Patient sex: M
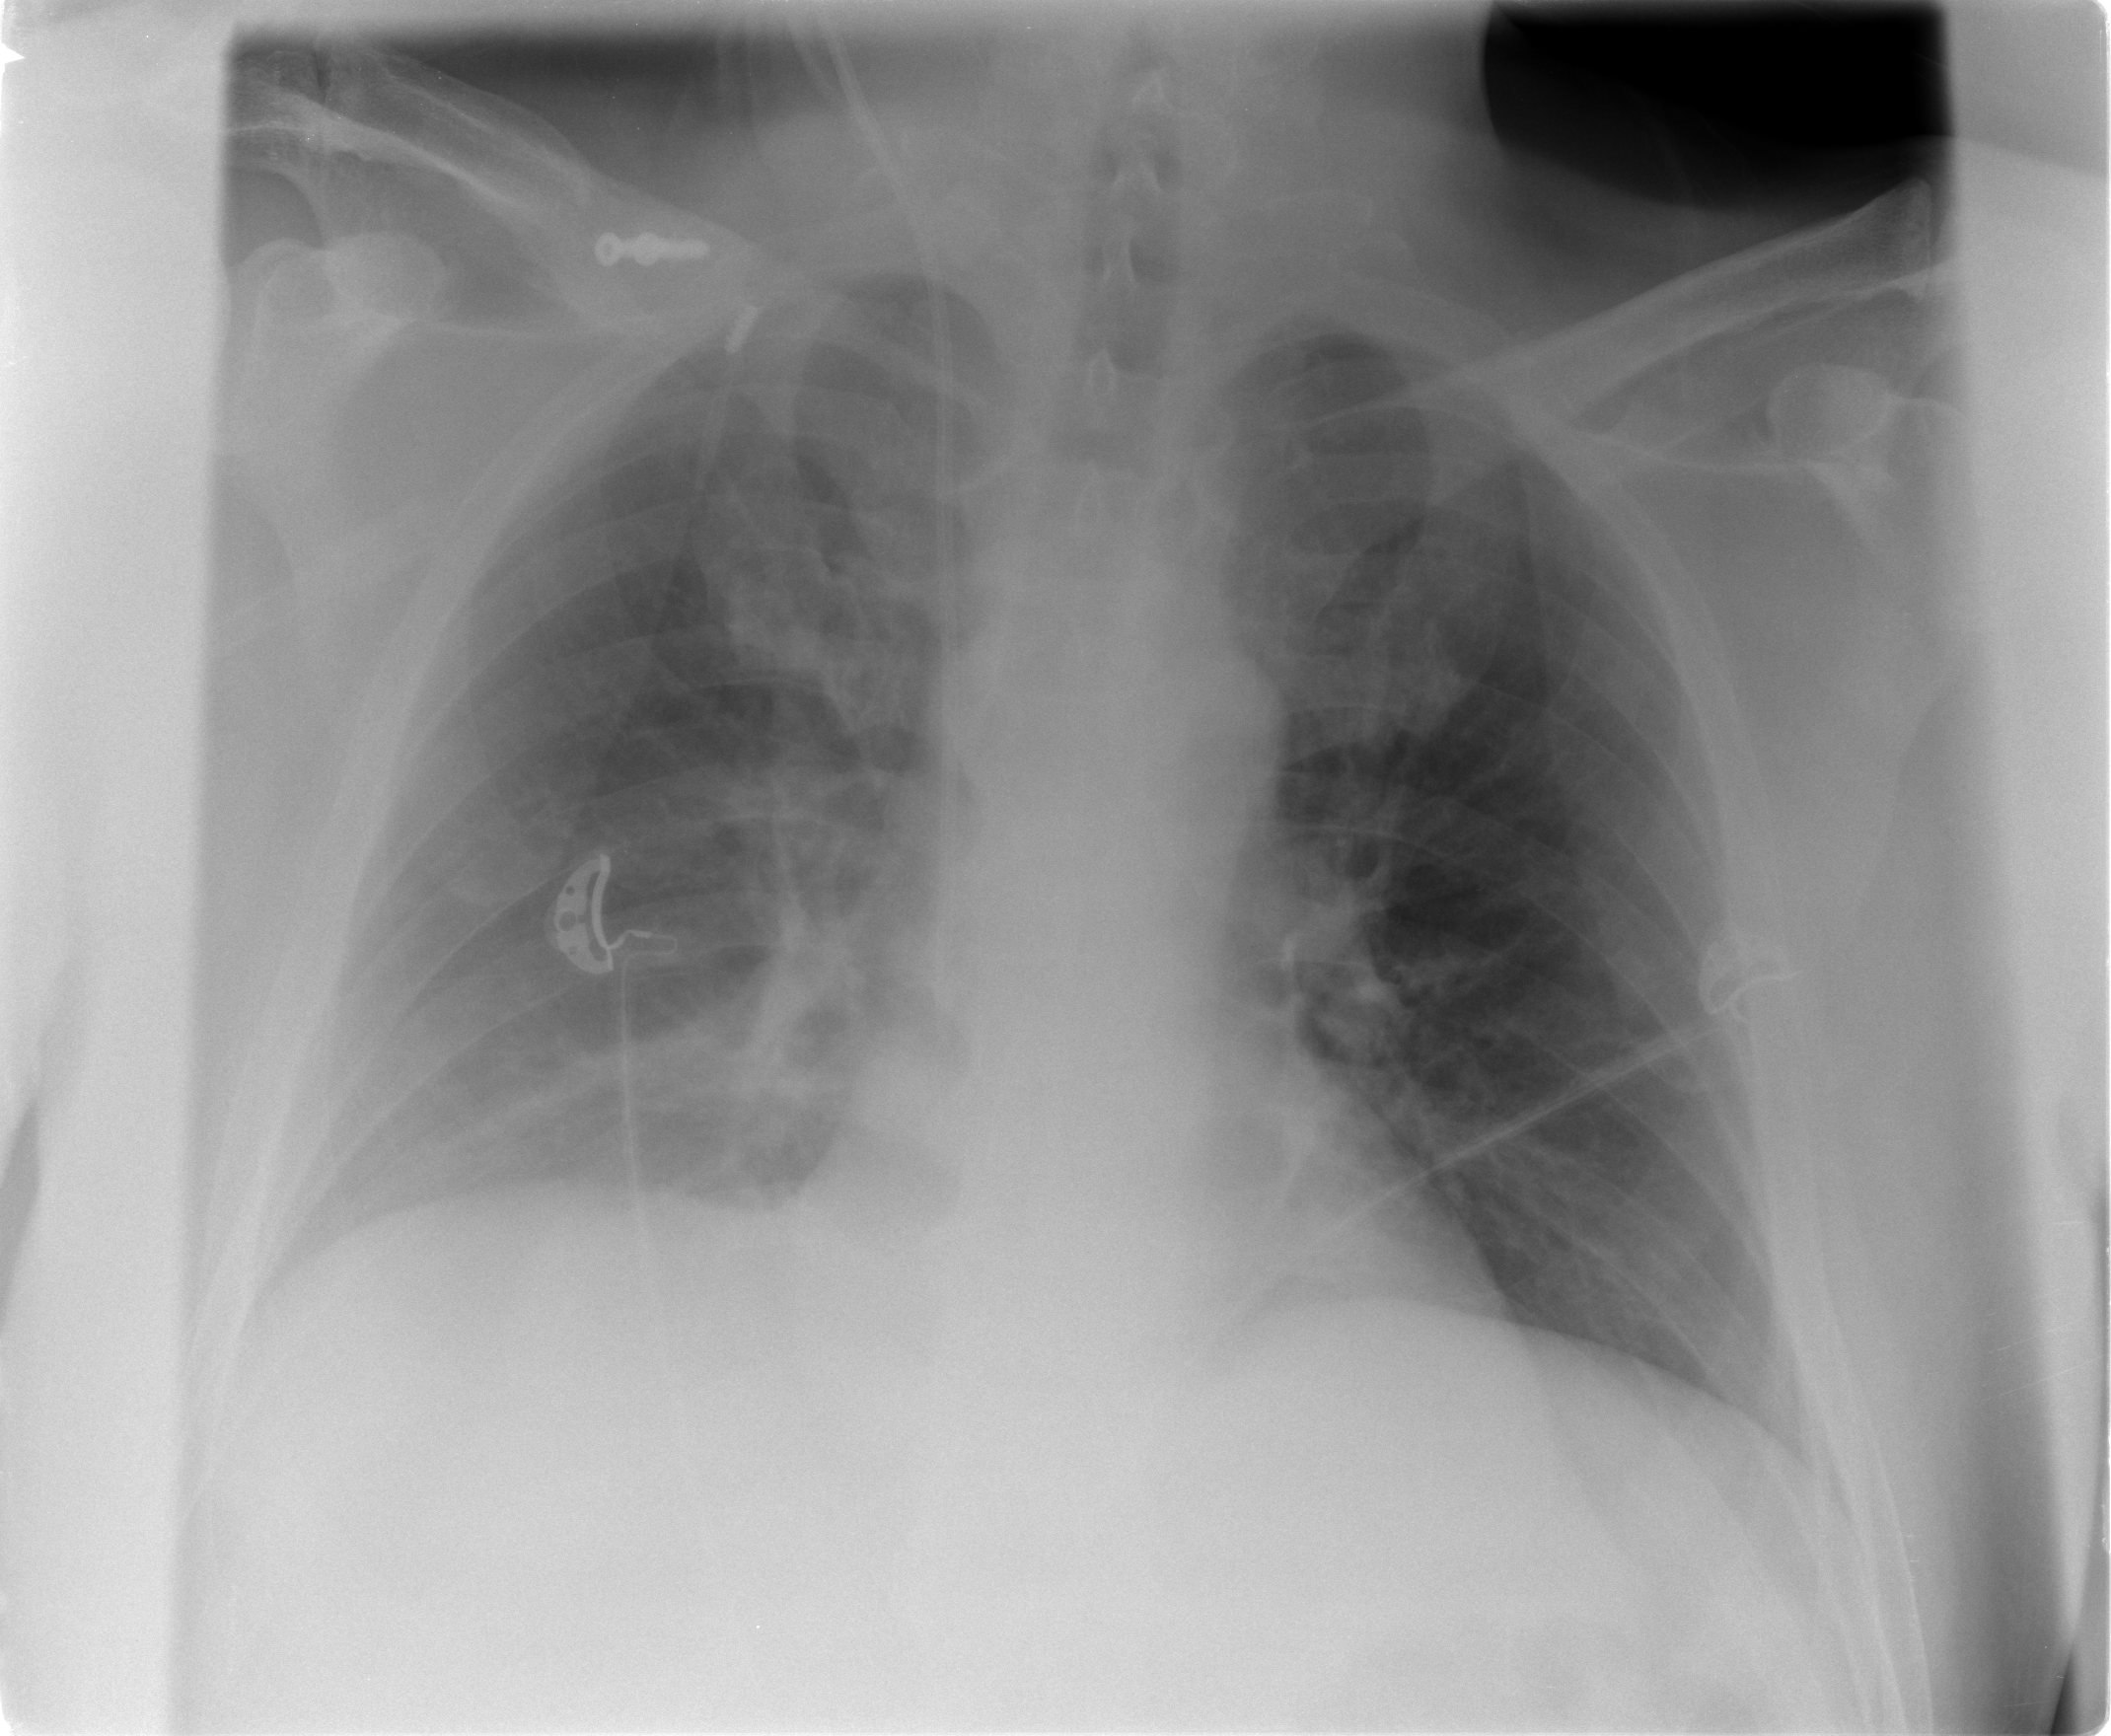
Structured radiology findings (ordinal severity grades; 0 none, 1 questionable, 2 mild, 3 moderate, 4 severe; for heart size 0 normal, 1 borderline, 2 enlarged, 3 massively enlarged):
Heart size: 0
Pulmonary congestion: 0
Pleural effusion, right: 0
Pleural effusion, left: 0
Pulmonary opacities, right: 0
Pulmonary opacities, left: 0
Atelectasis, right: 2
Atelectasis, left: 0